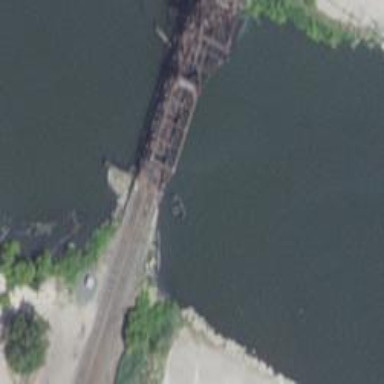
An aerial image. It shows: Bascule bridge for rail transportation.